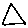
Label: triangle